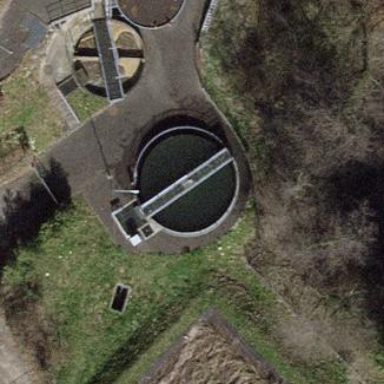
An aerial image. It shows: Image of wastewater.